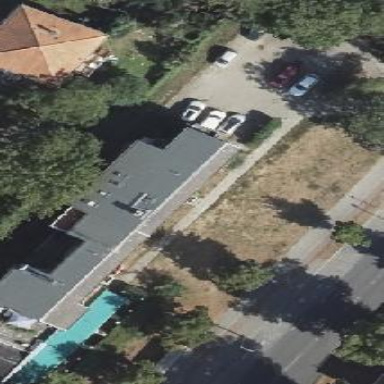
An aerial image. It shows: Saltbox shaped roof on apartment building.